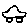
Label: car